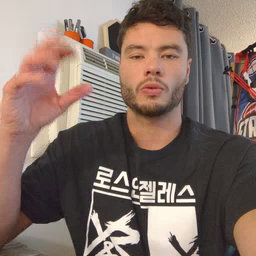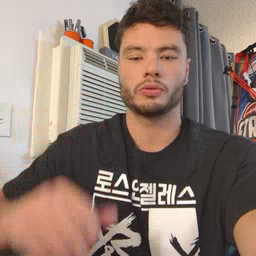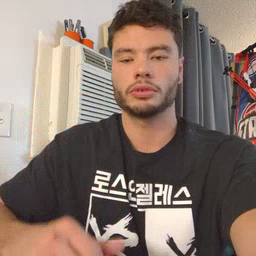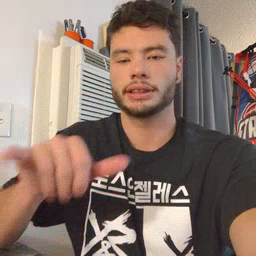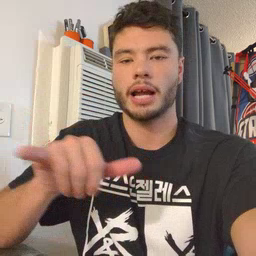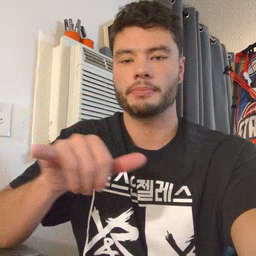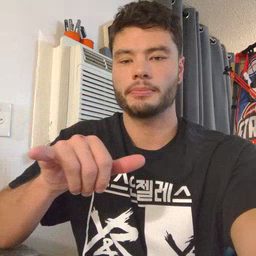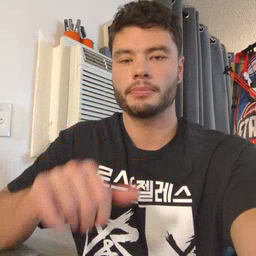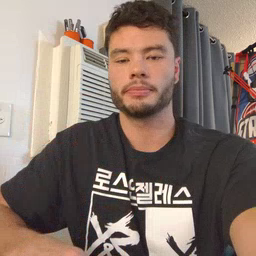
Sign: same